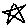
Label: star